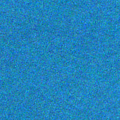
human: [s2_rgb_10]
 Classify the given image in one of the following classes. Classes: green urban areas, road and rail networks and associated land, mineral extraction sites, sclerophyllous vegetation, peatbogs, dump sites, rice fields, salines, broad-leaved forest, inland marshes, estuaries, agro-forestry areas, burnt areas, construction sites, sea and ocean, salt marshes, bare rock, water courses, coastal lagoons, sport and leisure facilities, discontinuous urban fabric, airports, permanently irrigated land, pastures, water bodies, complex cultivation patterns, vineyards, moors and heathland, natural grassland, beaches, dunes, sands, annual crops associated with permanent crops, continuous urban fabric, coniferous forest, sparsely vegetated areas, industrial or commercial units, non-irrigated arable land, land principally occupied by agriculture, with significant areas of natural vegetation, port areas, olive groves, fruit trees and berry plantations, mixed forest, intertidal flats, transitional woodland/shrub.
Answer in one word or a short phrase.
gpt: sea and ocean